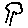
Label: tree